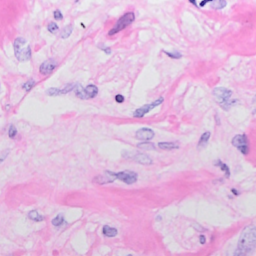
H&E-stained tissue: Breast